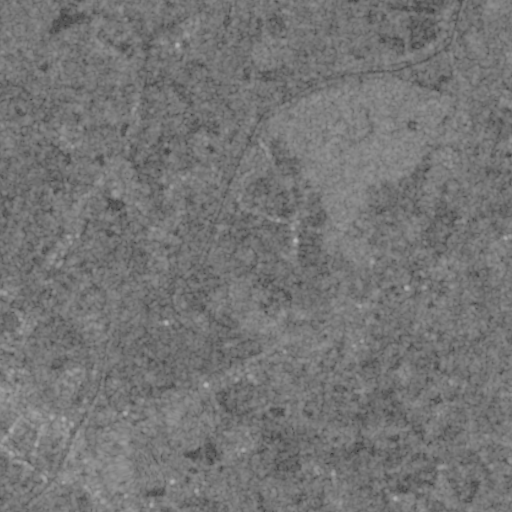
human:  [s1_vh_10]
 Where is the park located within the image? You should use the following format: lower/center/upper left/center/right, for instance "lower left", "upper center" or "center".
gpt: The park is located in the lower left of the image.
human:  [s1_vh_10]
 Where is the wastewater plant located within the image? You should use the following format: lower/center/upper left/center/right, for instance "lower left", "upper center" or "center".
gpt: The wastewater plant is located in the lower left of the image.
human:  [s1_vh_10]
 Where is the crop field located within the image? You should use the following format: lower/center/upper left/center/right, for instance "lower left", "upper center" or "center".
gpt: There is no crop field in the image.

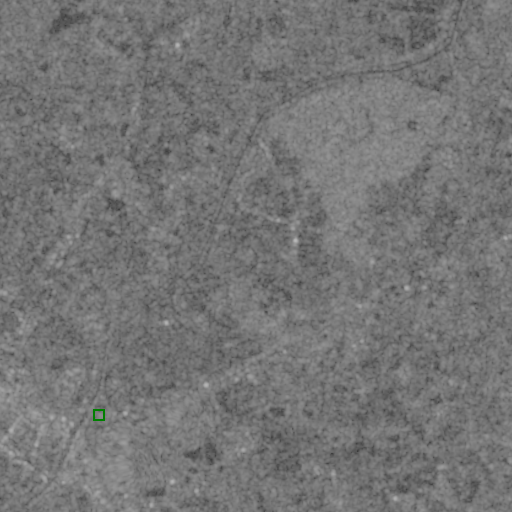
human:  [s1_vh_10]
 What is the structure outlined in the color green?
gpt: The structure outlined in green is a wastewater plant.
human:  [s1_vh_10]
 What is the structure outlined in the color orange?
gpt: There is no orange outline.